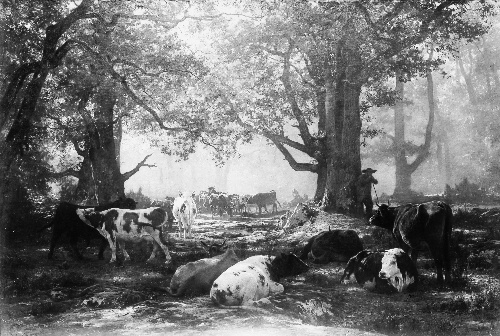
Title: Environs of Fontainebleau: Woodland and Cattle
Artist: Auguste-François Bonheur
Artist bio: French, Bordeaux 1824–1884 Bellevue
Object type: Painting
Classification: Paintings
Medium: Oil on canvas
Dimensions: 104 1/2 x 157 1/4 in. (265.4 x 399.4 cm)
Department: European Paintings
Credit line: Gift of James Clinch Smith and his sisters, in memory of their mother, 1890
Accession year: 1890
Repository: Metropolitan Museum of Art, New York, NY
Tags: Cows|Forests